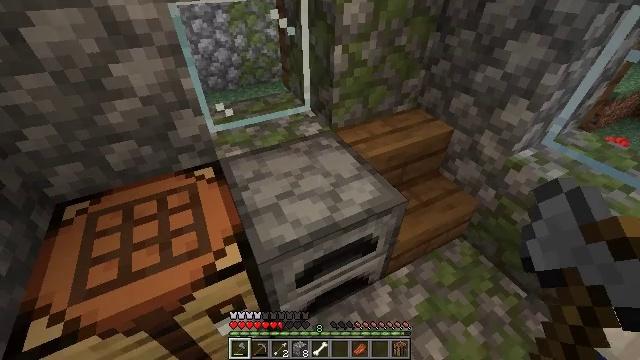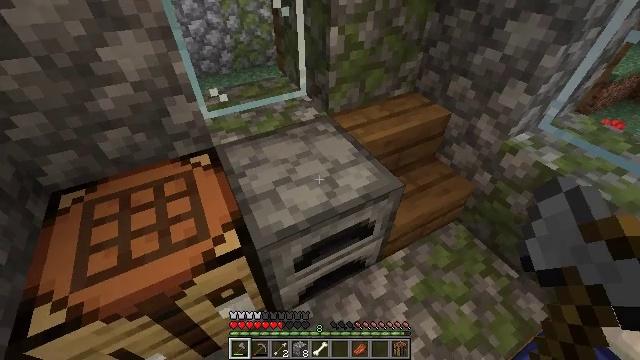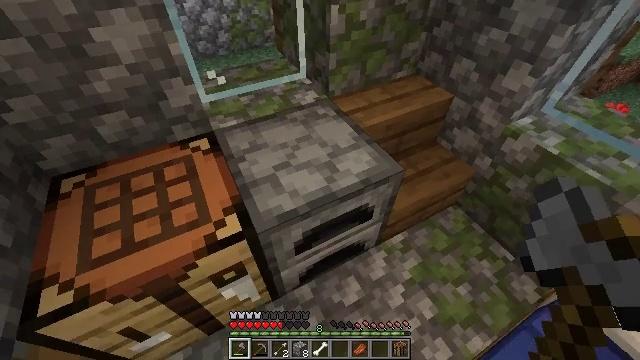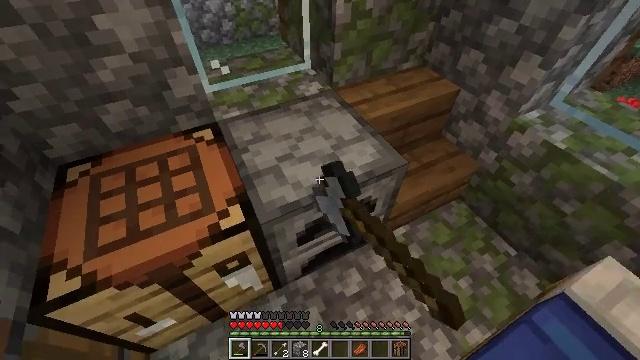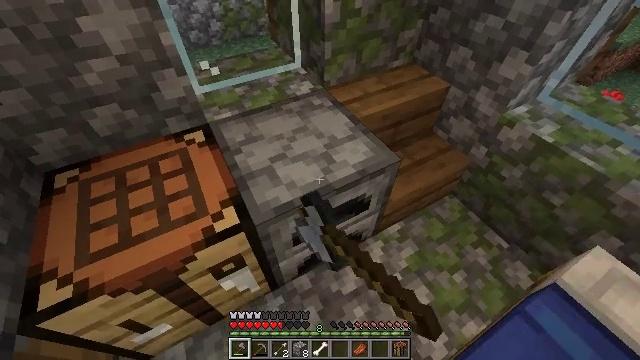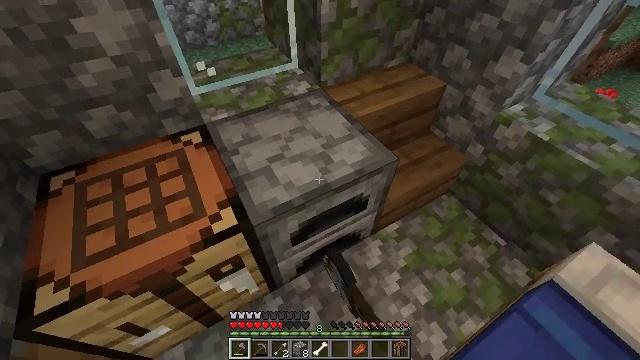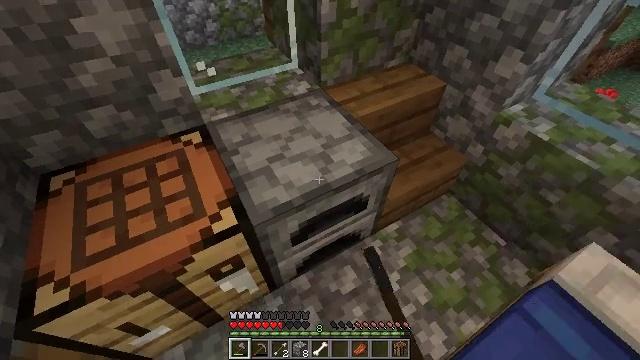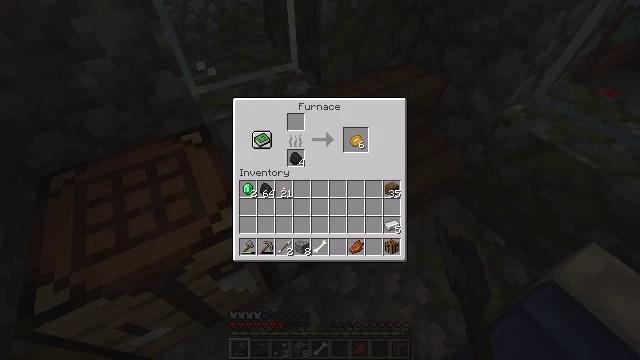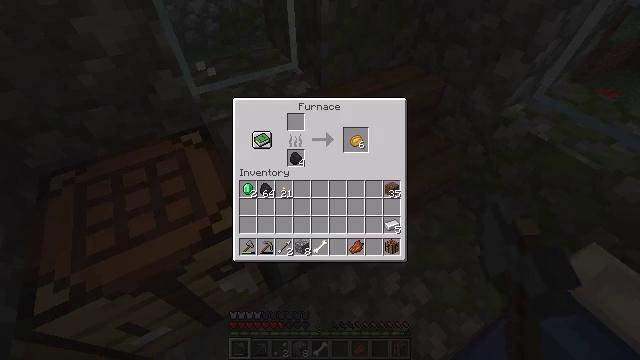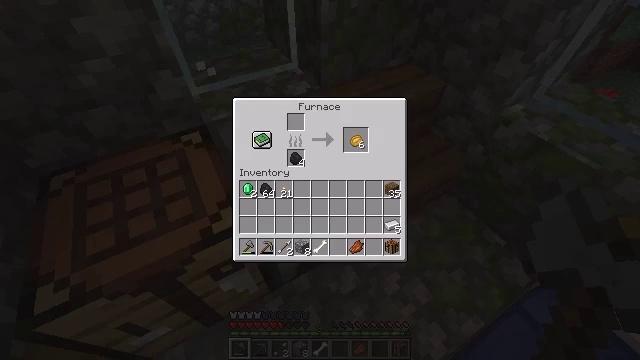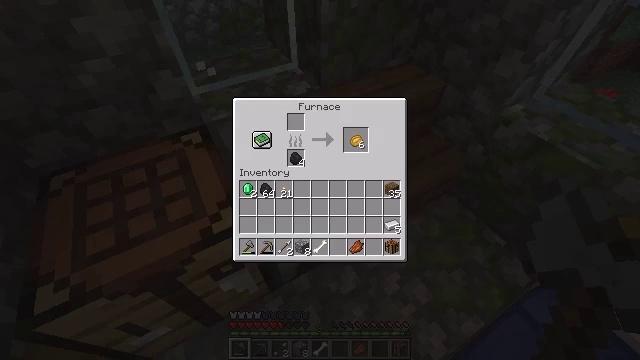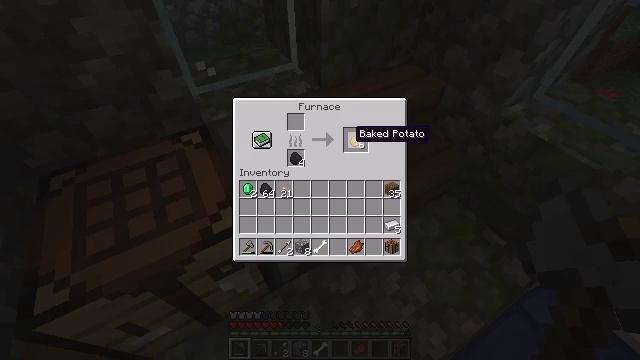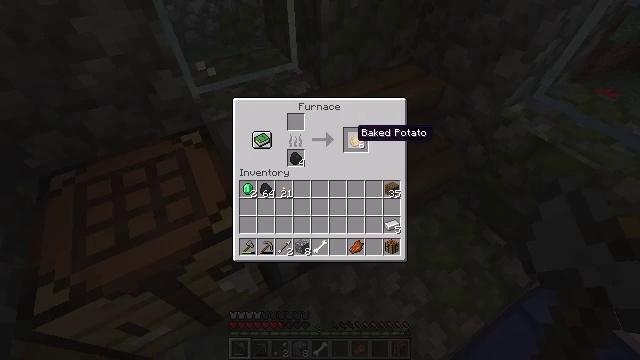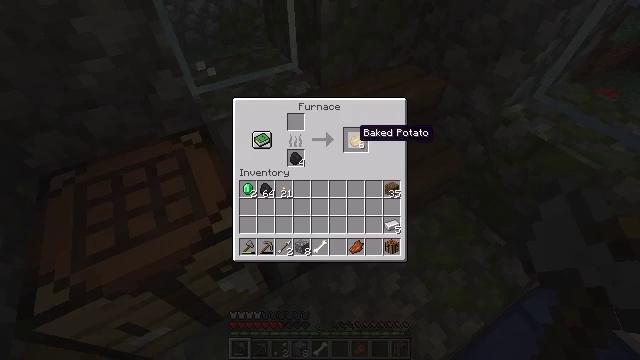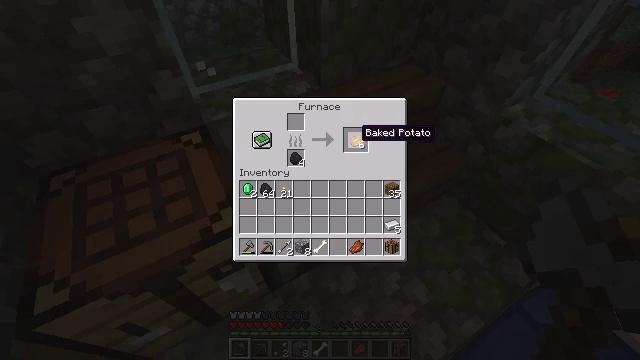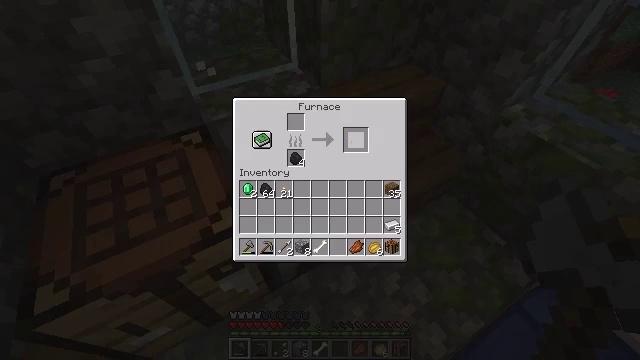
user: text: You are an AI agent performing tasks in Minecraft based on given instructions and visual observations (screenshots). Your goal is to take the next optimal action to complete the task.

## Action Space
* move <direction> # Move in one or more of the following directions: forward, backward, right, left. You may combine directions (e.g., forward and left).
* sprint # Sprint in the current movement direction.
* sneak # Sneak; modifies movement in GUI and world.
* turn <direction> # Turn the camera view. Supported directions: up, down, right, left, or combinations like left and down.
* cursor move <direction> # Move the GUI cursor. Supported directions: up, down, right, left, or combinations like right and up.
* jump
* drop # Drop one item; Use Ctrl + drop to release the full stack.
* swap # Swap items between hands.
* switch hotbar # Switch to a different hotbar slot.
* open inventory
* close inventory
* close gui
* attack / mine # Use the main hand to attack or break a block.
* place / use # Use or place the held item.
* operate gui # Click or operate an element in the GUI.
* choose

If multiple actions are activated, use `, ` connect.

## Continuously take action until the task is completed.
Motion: motion action
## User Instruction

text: Bake a potato to get a baked potato.
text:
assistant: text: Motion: turn down
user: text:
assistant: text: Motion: turn down, use / place
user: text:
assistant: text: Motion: turn left and down, use / place
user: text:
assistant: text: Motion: turn right, use / place
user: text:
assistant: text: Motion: no_op
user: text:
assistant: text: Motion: no_op
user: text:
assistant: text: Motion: cursor move right
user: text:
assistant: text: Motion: sneak, cursor move up
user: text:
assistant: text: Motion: sneak, cursor move right and up
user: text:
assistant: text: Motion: sneak, cursor move right and up
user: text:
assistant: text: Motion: sneak
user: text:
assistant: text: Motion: sneak
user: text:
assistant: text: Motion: sneak
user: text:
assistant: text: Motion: sneak
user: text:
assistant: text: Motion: sneak, operate gui
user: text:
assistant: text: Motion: sneak, operate gui
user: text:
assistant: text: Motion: sneak
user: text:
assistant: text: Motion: sneak
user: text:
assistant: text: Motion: sneak
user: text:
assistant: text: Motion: sneak